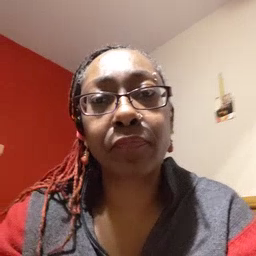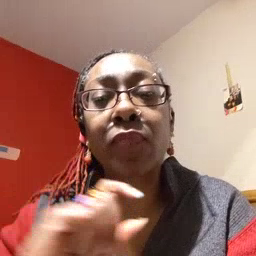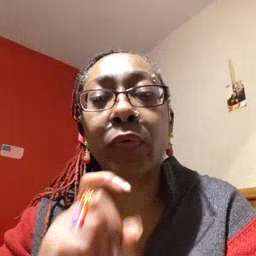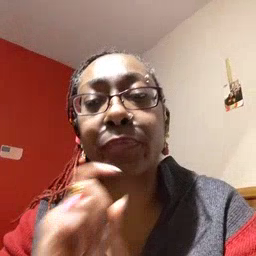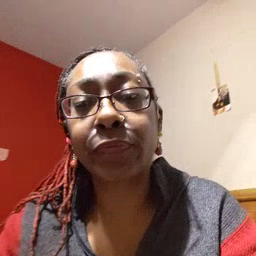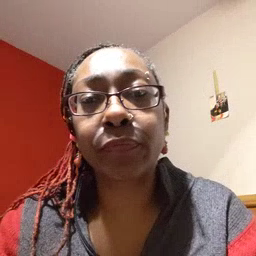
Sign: garbage